Question: I want to parse an array from a custom key-value protocol. It looks like this
'''
RESPONSE GAMEINFO OK
NAME: "gamelobby"
PLAYERS: "alice", "bob", "hodor"
FLAGS: 1, 2, 3
'''
In Java the String looks this (it uses CRLF as linebreak):
'''
RESPONSE GAMEINFO OK\r\nNAME: "gamelobby"\r\nPLAYERS: "alice", "bob", "hodor"FLAGS: 1, 2, 3\r\n
'''
I want to capture '"alice", "bob", "hodor"' as-is. So I used this regexp, which was tested in Sublime Text and on regex101.com (keys are case insensitive)
'''
(?<=(?i:PLAYERS): )([A-Za-z0-9\s\.,:;\?!
"_-]*)(?=
)
'''
This is a screenshot from Sublime Text (note: I left out
here):

When I try to capture the group, I get the next line too:
'''
Pattern p = Pattern.compile("(?<=(?i:"+key+"): )([A-Za-z0-9\s\.,:;\?!\n"_-]*)(?=\r\n)");
Matcher matcher = p.matcher(message);
matcher.find();
String value = new String();
try {
value = matcher.group(); // = ""alice", "bob", "hodor"\r\nFLAGS: 1, 2, 3"
} ...
'''
NOTE: '"' or '\"' don't seem to make a difference.
Why is 'FLAGS: 1, 2, 3' captured until '\r\n', but not in the line above? Is positive lookbehind and lookahead possible? Which lookhead / lookbehind is evaluated first?
EDIT: Definition of the string array is
'''
values = string*("," WSP string)
string = DQUOTE *(ALPHA / DIGIT / WSP / punctuation / "
") DQUOTE
punctuation = "." / ":" / "," / ";" / "?" / "!" / "-" / "_"
'''
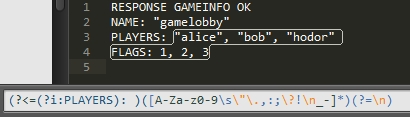
Answer: Just write the code according to your grammar. The grammar doesn't seem ambiguous to me, so if you just follow it and compose your regex piece by piece, you are going to be alright:
'''
String WHITESPACE_RE = "[ ]"; // Modify this according to your grammar
String PUNCTUATION_RE = "[.:,;?!_-]";
String STRING_RE = ""(?:[A-Za-z0-9" + WHITESPACE_RE + PUNCTUATION_RE + "
])*"";
String VALUES_RE = STRING_RE + "(?:," + WHITESPACE_RE + STRING_RE + ")*";
String PLAYERS_RE = "PLAYERS:" + WHITESPACE_RE + "(" + VALUES_RE + ")(?=
)";
'''
Currently,'
' is used to check for line separator at the end of 'PLAYERS' entry. Change it to whatever specified in your specification.
## Caveat
This solution only works for parsing valid input. Parsing invalid input depends on your recovery algorithm and the line separator.
'
''
', it is hard to recover from an error. For example, if there is a user named 'ABC
FLAGS: 1, 2, 3' (allowed according to grammar), but the closing double quote is missing, the list of players will be broken, and you won't be able to tell whether 'FLAGS:' is part of the previous line or a different header.
'''
RESPONSE GAMEINFO OK
NAME: "gamelobby"
PLAYERS: "alice", "bob", "hodor", "ABC
FLAGS: 1, 2, 3
FLAGS: 1, 2, 3
'''
## Full example
'''
import java.util.regex.Matcher;
import java.util.regex.Pattern;
public class SO28290386 {
public static void main(String[] args) {
String WHITESPACE_RE = "[ ]"; // Modify this according to your grammar
String PUNCTUATION_RE = "[.:,;?!_-]";
String STRING_RE = ""(?:[A-Za-z0-9" + WHITESPACE_RE + PUNCTUATION_RE + "
])*"";
String VALUES_RE = STRING_RE + "(?:," + WHITESPACE_RE + STRING_RE + ")*";
String PLAYERS_RE = "PLAYERS:" + WHITESPACE_RE + "(" + VALUES_RE + ")(?=
)";
System.out.println(PLAYERS_RE);
String input = "RESPONSE GAMEINFO OK
NAME: "gamelobby"
PLAYERS: "alice", "bob", "hodor", "new
line"
FLAGS: 1, 2, 3
";
System.out.println("INPUT");
System.out.println(input);
Pattern p = Pattern.compile(PLAYERS_RE);
Matcher m = p.matcher(input);
while (m.find()) {
System.out.println(m.group(0));
System.out.println(m.group(1));
}
}
}
'''